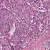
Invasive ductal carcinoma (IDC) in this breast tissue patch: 1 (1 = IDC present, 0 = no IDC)